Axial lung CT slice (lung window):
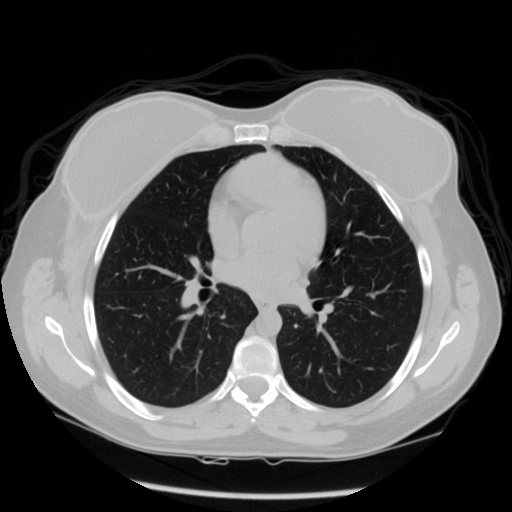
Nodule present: no